Interaction volume radius: 5 \u00c5
Interaction volume height: 35 \u00c5
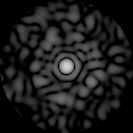
Disorder parameter: 0.8576